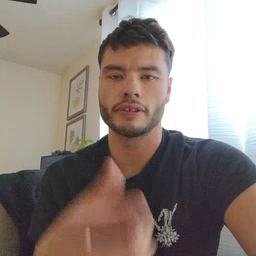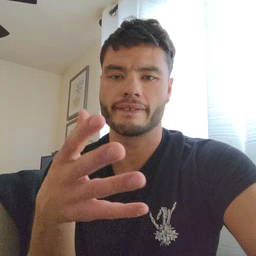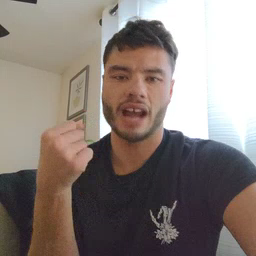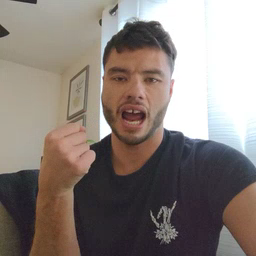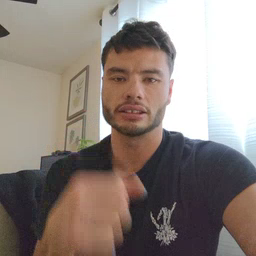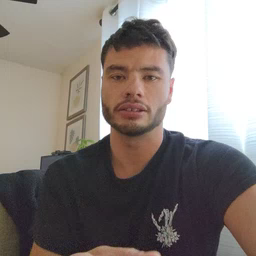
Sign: fast